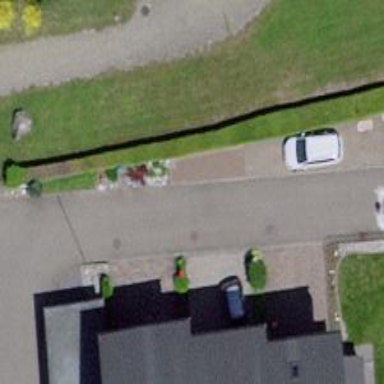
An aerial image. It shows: Hedge acting as barrier.